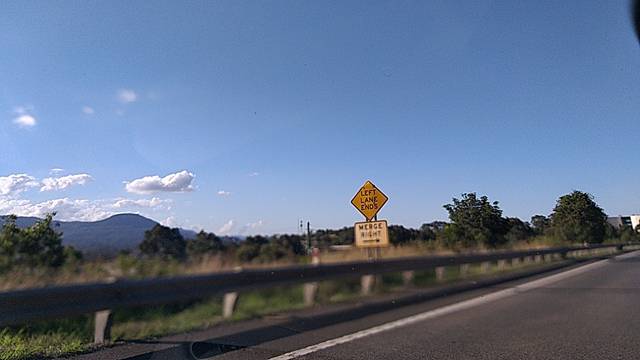
Region: Australia
Coordinates: -34.467, 150.841